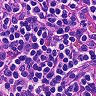
Metastatic tissue present: no